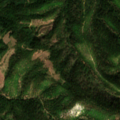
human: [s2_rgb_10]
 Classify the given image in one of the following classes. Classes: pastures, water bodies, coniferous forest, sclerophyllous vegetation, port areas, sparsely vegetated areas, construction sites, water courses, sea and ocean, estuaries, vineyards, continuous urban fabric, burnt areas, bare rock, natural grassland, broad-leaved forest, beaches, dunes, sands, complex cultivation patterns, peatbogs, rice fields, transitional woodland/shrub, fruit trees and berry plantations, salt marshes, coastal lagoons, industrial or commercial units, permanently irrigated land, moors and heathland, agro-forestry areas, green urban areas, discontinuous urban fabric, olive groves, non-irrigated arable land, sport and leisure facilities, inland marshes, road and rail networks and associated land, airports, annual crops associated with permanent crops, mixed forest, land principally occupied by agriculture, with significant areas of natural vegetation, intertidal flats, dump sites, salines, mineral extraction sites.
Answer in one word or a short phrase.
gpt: broad-leaved forest